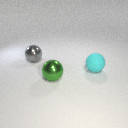
large gray metal sphere to the left of large cyan rubber sphere